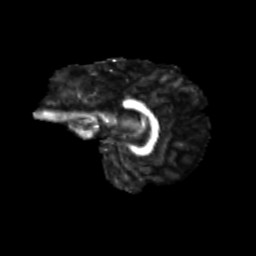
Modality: FA
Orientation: sagittal
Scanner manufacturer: siemens
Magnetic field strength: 3 T
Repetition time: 9.2 s
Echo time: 0.084 s